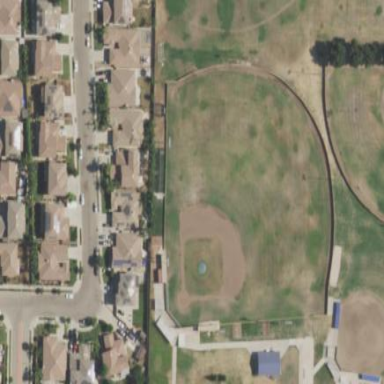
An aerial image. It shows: Baseball pitch for leisure and sports activities.